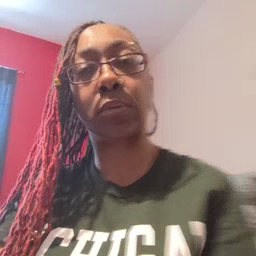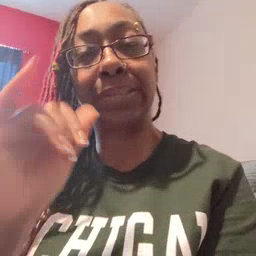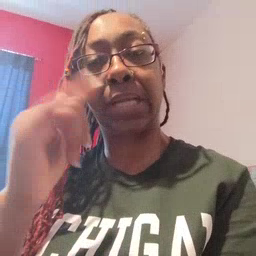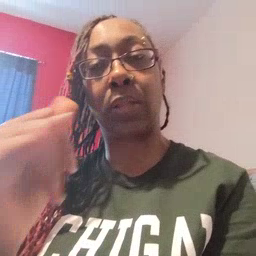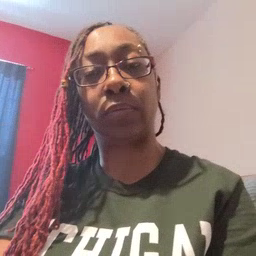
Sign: yellow